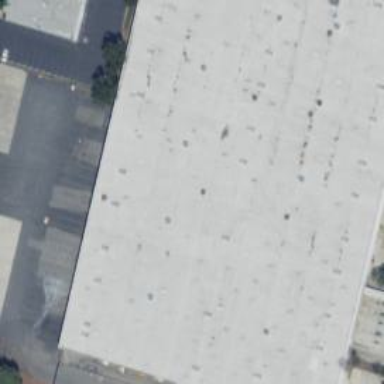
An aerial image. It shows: Warehouse building.